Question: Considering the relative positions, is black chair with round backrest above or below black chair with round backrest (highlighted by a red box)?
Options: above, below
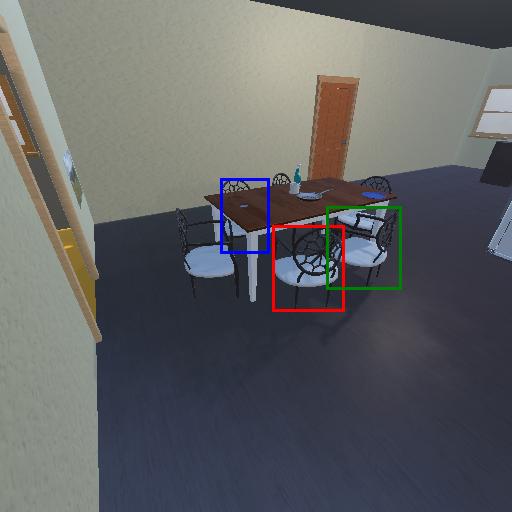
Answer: above